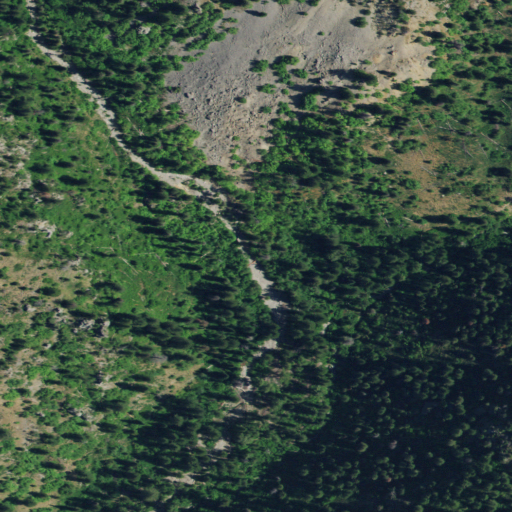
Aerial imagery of valley in Idaho named Conglomerate Canyon containing evergreen forest, shrub, and deciduous forest